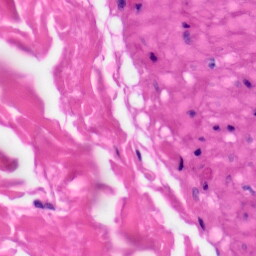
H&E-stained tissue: Skin